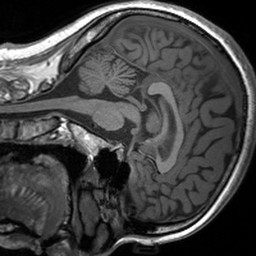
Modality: T1w
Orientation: sagittal
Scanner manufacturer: siemens
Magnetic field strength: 3 T
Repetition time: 1.54 s
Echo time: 0.00234 s